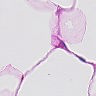
Metastatic tissue present: no